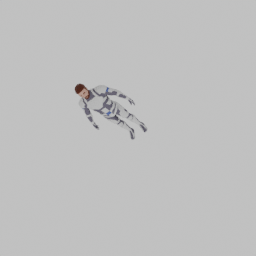
Label: people